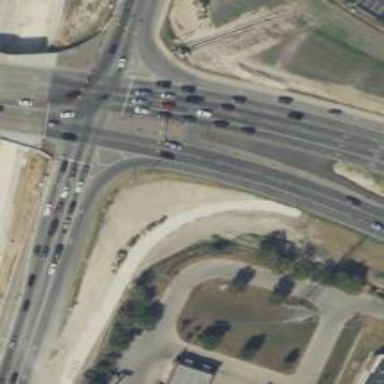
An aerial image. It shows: Asphalt road classified as primary link. It features diverging diamond interchange (DDI).